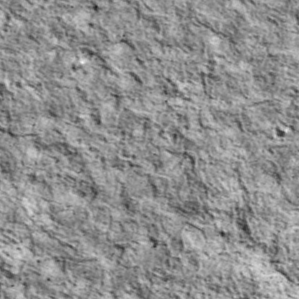
Label: non_frost